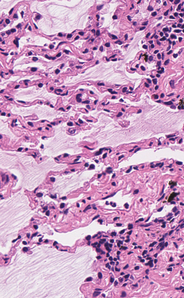
Tumor epithelial tissue: no
Tumor-associated stroma tissue: no
Normal tissue: yes